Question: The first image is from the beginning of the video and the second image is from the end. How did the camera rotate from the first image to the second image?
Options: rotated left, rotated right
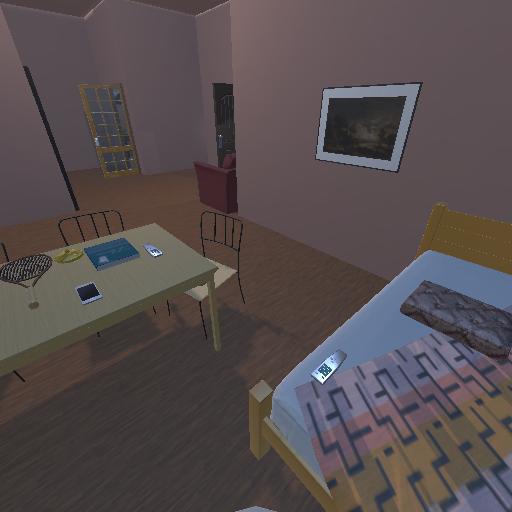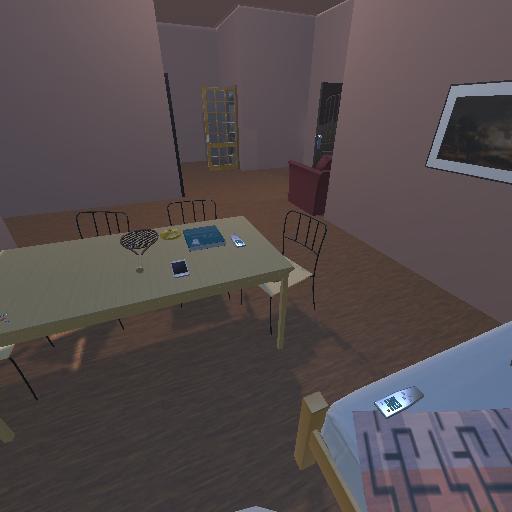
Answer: rotated left